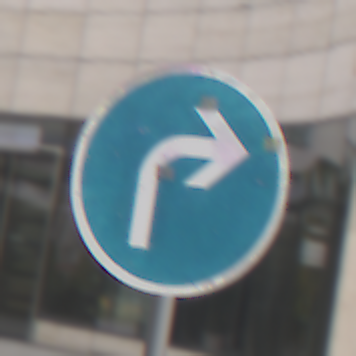
Verkehrszeichen: VorgeschriebeneFahrtrichtungRechts
Umgebung: Outdoor, Urban
Tageszeit: Midday
Wetter: Overcast
Licht: Natural
Jahreszeit: NotSpecified
Kontrast: LowContrast